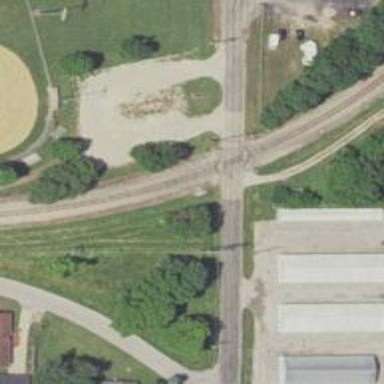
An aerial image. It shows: Level crossing with lights at the railway.